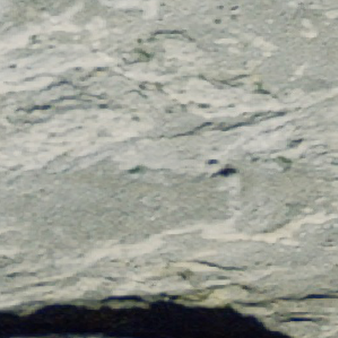
Label: other